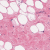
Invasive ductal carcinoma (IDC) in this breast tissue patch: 0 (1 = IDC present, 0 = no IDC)